Interaction volume radius: 5 \u00c5
Interaction volume height: 15 \u00c5
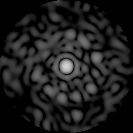
Disorder parameter: 0.8805